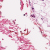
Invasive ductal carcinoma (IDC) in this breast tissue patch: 0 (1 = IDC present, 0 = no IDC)